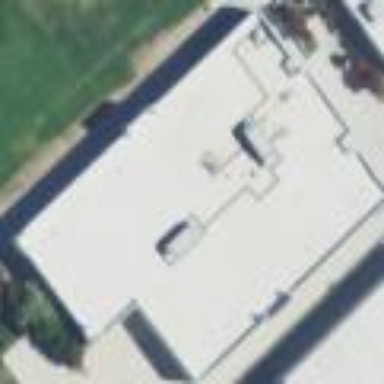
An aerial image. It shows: School building.